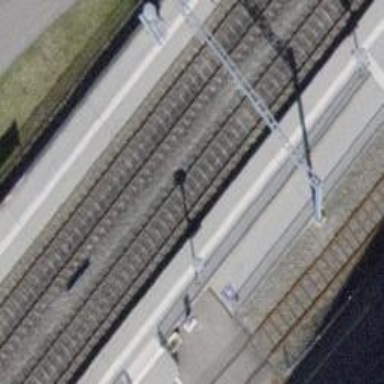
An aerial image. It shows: Stop position for public transport on the railway.